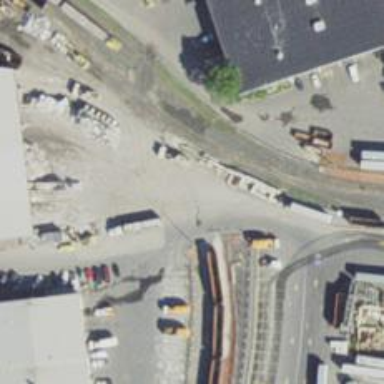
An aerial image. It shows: Railway spur service.